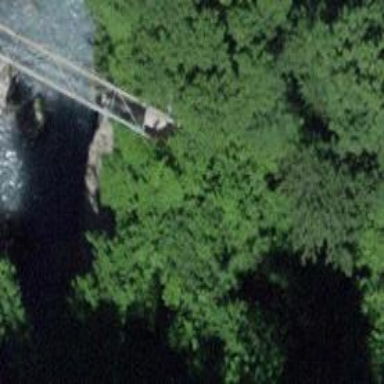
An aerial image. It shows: Path on metal bridge.